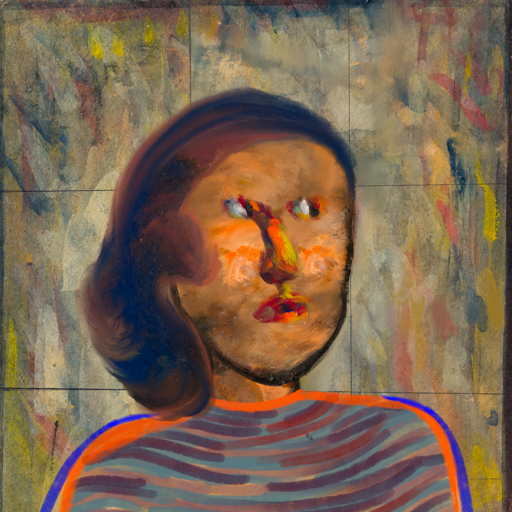
Background: GypsyMother, Head And Neck Side: Gypsy_Queen, Face Side: An_Impression, Bust: Experience, Hair Side: Mother_And_Son_Son, Head Accessory: Blank, Second Necklace: Blank, Necklace: Blank, Baby: Blank